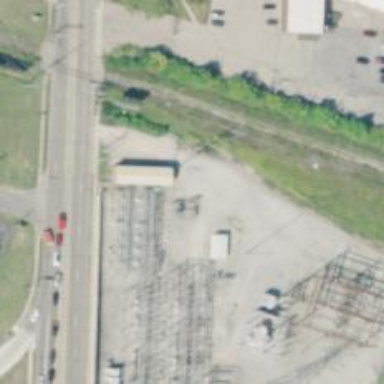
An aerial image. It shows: Power pole.